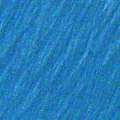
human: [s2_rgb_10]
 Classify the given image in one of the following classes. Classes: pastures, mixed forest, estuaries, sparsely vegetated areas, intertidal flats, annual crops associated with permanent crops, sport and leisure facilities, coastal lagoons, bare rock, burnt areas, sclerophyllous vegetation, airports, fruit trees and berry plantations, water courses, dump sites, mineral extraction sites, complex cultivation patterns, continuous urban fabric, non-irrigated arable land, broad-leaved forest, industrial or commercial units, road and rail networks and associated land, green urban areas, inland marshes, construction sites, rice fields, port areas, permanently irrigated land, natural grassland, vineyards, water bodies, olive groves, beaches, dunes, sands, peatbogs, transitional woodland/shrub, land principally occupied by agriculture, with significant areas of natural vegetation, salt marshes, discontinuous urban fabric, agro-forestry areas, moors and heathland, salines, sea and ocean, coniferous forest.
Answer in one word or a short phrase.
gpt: sea and ocean